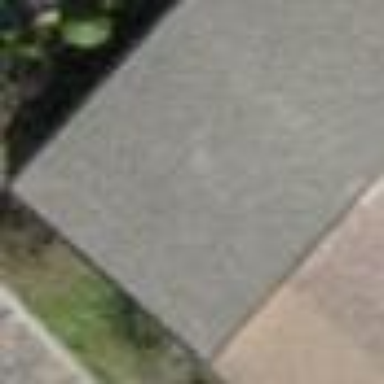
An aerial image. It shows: View of roof of building.